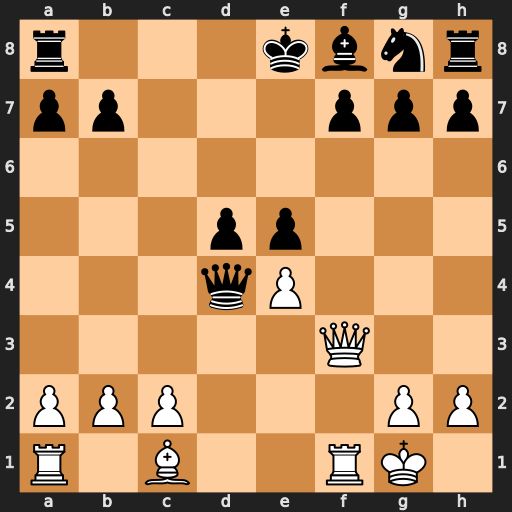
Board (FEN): r3kbnr/pp3ppp/8/3pp3/3qP3/5Q2/PPP3PP/R1B2RK1
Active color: w
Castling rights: kq
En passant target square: -
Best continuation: Be3 Qxe3+ Qxe3